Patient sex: F
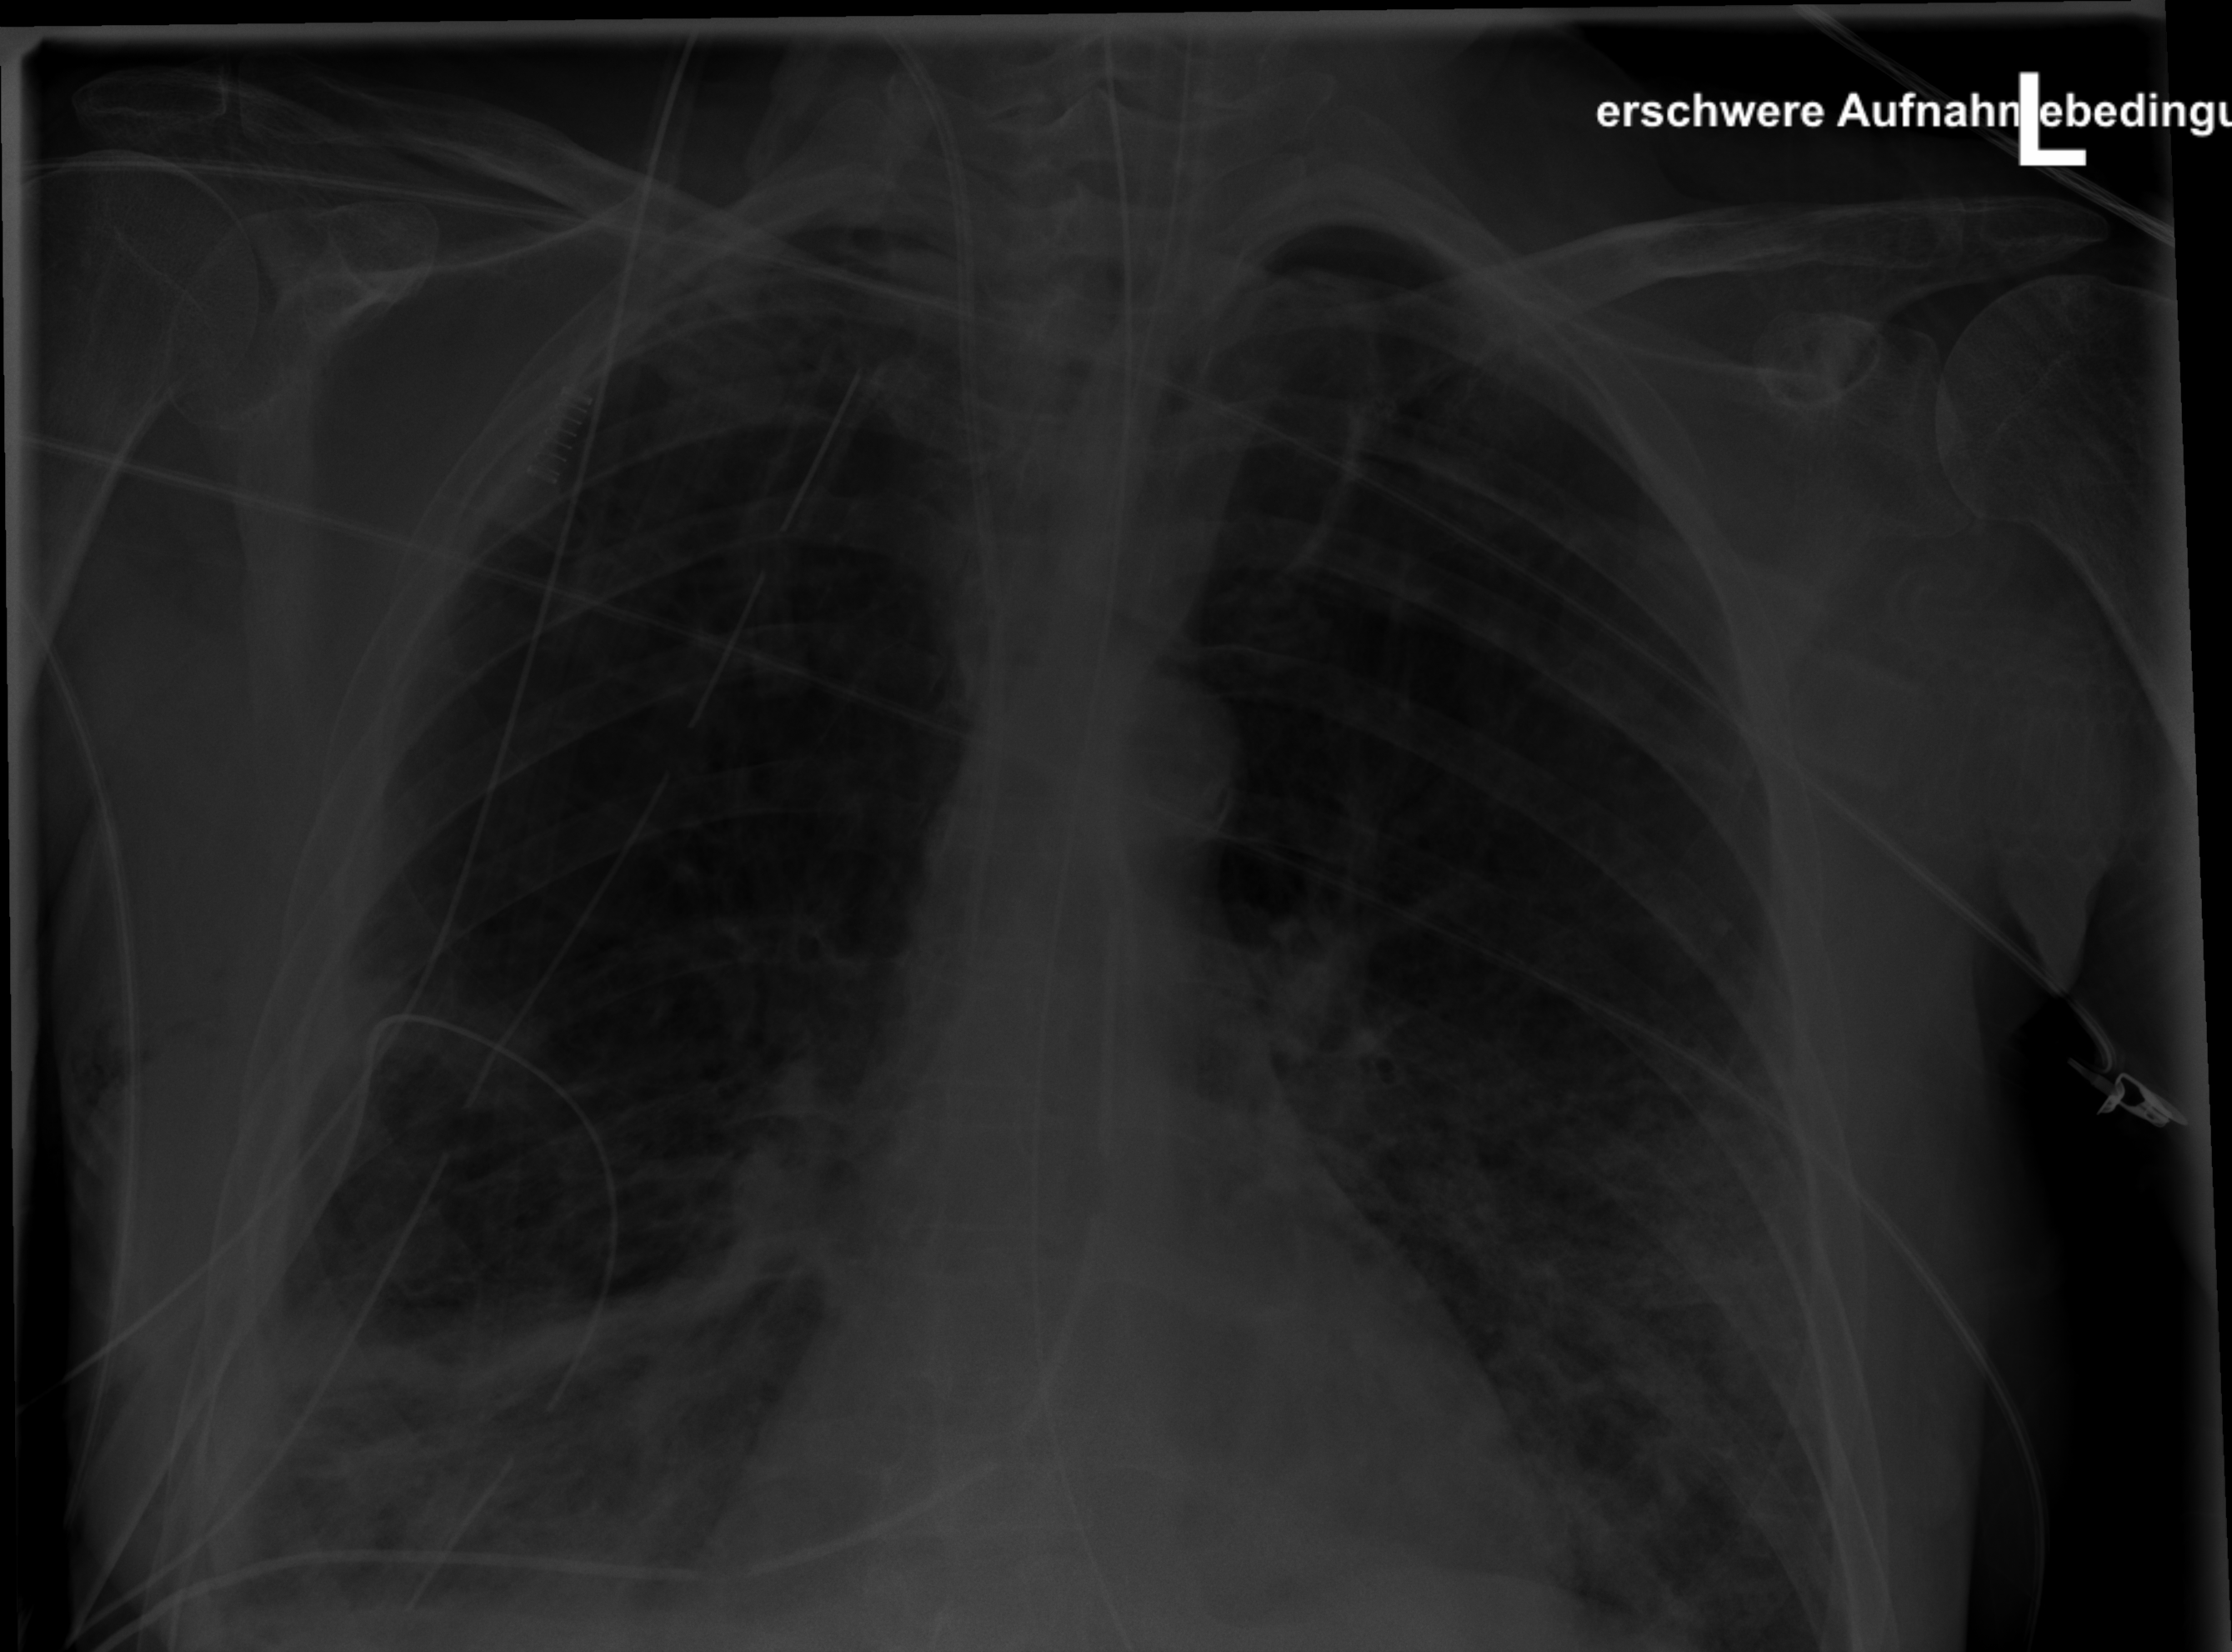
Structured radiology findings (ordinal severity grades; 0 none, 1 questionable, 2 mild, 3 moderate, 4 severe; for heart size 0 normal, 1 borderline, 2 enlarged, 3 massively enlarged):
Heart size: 0
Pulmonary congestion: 0
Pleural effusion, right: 2
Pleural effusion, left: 0
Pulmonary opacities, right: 2
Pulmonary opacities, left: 2
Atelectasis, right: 3
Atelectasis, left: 2